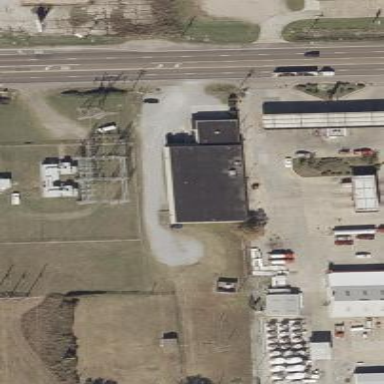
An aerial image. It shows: Distribution level power substation enclosed by fence.